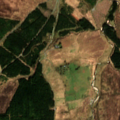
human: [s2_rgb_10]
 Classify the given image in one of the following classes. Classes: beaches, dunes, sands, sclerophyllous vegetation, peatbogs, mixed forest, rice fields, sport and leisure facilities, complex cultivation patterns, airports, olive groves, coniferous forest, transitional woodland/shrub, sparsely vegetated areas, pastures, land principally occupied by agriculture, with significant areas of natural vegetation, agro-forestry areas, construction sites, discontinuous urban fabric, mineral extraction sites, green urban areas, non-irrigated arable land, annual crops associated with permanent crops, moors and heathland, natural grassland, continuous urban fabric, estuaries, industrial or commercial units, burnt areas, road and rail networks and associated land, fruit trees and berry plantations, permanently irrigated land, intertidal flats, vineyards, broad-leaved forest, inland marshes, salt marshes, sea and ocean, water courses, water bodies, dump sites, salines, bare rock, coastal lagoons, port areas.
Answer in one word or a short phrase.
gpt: coniferous forest, moors and heathland, transitional woodland/shrub, peatbogs